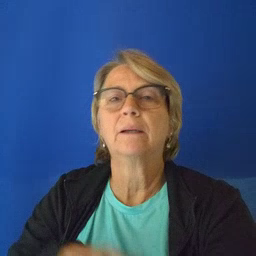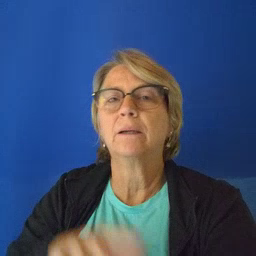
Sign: bee